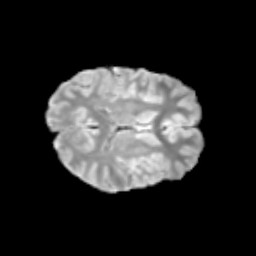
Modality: T2w
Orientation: axial
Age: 10
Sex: male
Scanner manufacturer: siemens
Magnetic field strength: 3 T
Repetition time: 3.8 s
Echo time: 0.07 s